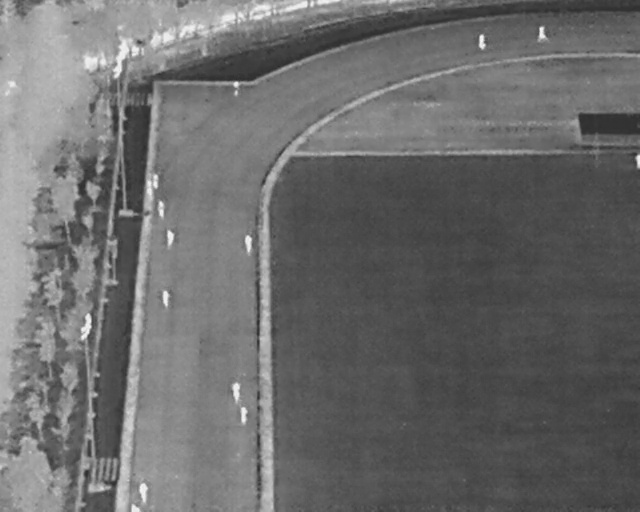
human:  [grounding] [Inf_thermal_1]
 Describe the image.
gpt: In the satellite image, there is  <ref>1 small person </ref> <box>[[35, 16, 38, 17, 2]]</box> located at top,  <ref>2 small person </ref> <box>[[21, 35, 24, 37, 2], [22, 34, 25, 36, 2]]</box> located at left,  <ref>3 medium person </ref> <box>[[23, 40, 26, 41, 2], [25, 45, 28, 47, 2], [24, 57, 27, 59, 2]]</box> located at left,  <ref>1 medium person </ref> <box>[[37, 46, 40, 48, 177]]</box> located at center,  <ref>2 medium person </ref> <box>[[35, 75, 38, 77, 2], [36, 80, 39, 82, 2]]</box> located at bottom,  <ref>1 small person </ref> <box>[[20, 97, 21, 100, 2]]</box> located at bottom left,  <ref>1 medium person </ref> <box>[[20, 95, 24, 97, 2]]</box> located at bottom left,  <ref>1 small person </ref> <box>[[98, 30, 100, 31, 2]]</box> located at right,  <ref>1 medium person </ref> <box>[[83, 5, 86, 7, 2]]</box> located at top right,  <ref>1 small person </ref> <box>[[73, 7, 76, 8, 2]]</box> located at top right.